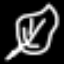
Label: leaf